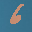
Label: 6